Question: I would like to know how this can be done with excel(if it can be done)?
As you can see <URL>.
*** Groups of values should be on the same row to give a positive output of 1.

------Edited after the solution below----
'''
=--(MAX((IF(MMULT((A2=$F$2:$I$6)*1,{1;1;1;1}),1,))+(IF(MMULT((B2=$F$2:$I$6)*1,{1;1;1;1}),1,))+(IF(MMULT((C2=$F$2:$I$6)*1,{1 ;1;1;1}),1,)))>=COUNTA(A2:C2))
'''
Confirmed with CTRL+SHIFT+ENTER
You can replace {1;1;1;1} with TRANSPOSE(COLUMN($F$2:$I$2)^0). The IF and TRANSPOSE make the CTRL+SHIFT+ENTER necessary.
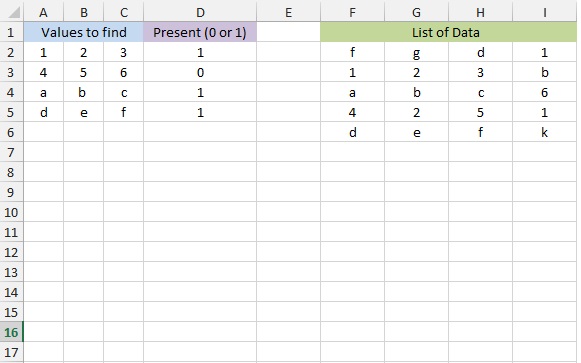
Answer: Using the following as an example layout ...

... where range 'F2:H4' contains your lookup array, columns 'A,B,C' contain the values you are looking for, and column 'D' contains the result, you can use the following formula in cell 'D2' which can then be copied down to the rows below ...
'''
=IF(IF(COUNTIF($F$2:$H$4,"="&A2) >0,1,0) + IF(COUNTIF($F$2:$H$4,"="&B2) >0,1,0) + IF(COUNTIF($F$2:$H$4,"="&C2) >0,1,0) = 3,1,0)
'''
Examining 'IF(COUNTIF($F$2:$H$4,"="&A2) >0,1,0)', the 'COUNTIF' expression counts all the occurrences of the value you are looking for ('A2' in this case), and then the 'IF' expression converts any count > 1 to 1. When you apply this scheme across all three columns, if the sum of the nested 'IF' statements is 3, then we have three matches ... one for each value you looked up.
---
In your case, the formula for D2 would be ...
'''
=IF(IF(COUNTIF($F$2:$I$6,"="&A2) >0,1,0) + IF(COUNTIF($F$2:$I$6,"="&B2) >0,1,0) + IF(COUNTIF($F$2:$I$6,"="&C2) >0,1,0) = 3,1,0)
'''
---
As @Grade 'Eh' Bacon mentions, this is a much cleaner formula ...
'''
=MIN(1,COUNTIF($F$2:$I$6,A2),COUNTIF($F$2:$I$6,B2),COUNTIF($F$2:$I$6,C2))
'''
---